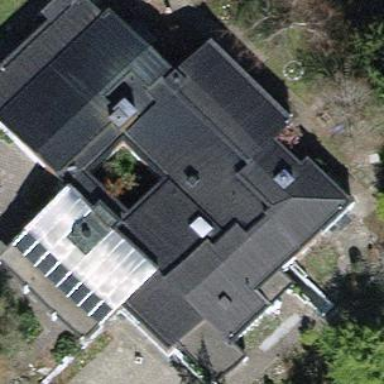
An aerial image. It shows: Detached building.